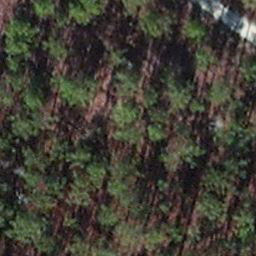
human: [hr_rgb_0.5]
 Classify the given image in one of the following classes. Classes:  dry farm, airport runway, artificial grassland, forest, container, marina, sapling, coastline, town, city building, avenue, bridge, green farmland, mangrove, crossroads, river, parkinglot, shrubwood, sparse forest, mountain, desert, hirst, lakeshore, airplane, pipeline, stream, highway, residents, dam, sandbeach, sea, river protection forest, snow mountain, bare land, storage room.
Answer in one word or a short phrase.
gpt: sapling